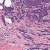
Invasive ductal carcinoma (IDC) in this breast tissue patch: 1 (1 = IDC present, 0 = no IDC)